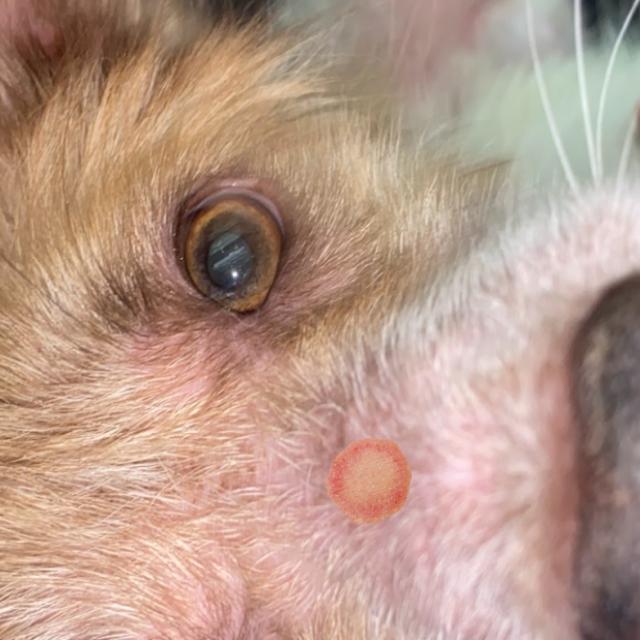
Canine ringworm (Dermatophytosis) — fungal infection caused by Microsporum or Trichophyton. Presents with circular alopecia, scaling, crusting, and broken hairs.